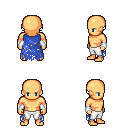
a pixel art fantasy rpg character, male body template, human, tanned skin, blue tattered cape, white pants, twin-tailed hairstyle, white cloth bracers, four views (front, back, left, right), 2x2 character sprite sheet, small pixel art, hard edges, no anti-aliasing